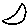
Label: moon